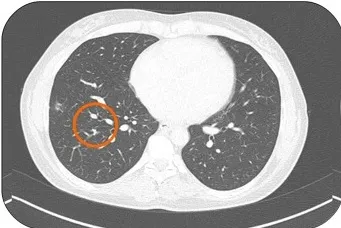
Showing an almost complete response after treatment in February 2016 Systemic therapy was then suspended for a drug holiday.
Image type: radiology (ct)